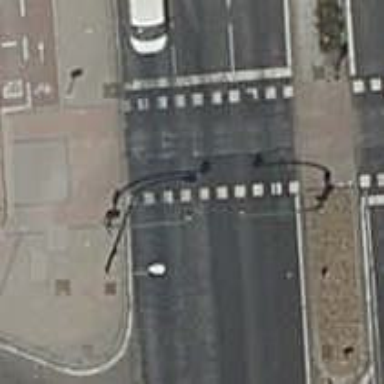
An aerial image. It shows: Traffic signals at road crossing.